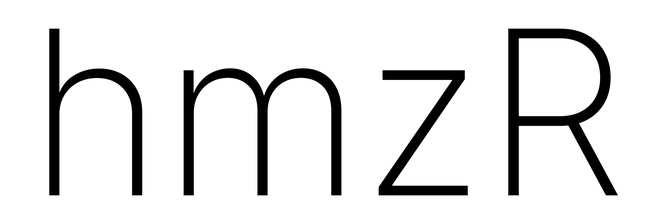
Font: Inter_ExtraLight